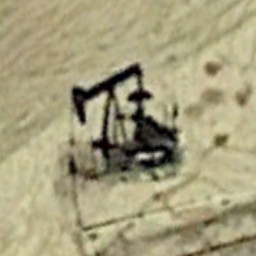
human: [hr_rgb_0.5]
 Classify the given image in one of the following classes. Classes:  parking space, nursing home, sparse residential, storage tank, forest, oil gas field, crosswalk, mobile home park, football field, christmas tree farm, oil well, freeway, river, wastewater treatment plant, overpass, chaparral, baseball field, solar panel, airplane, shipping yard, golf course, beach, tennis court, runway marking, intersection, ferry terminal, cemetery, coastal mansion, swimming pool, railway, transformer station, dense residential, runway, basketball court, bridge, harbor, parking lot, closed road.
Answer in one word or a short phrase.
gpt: oil well